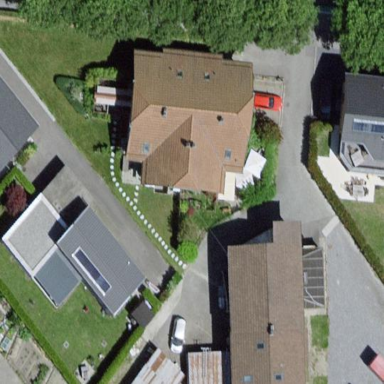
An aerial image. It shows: Half-hipped roof semidetached house.